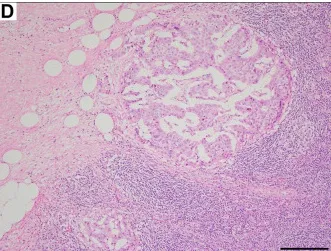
Hematoxylin & eosin staining of pancreas surgical specimen.lymph node metastases. And 200 microm in.
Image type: pathology (h&e)